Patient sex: F
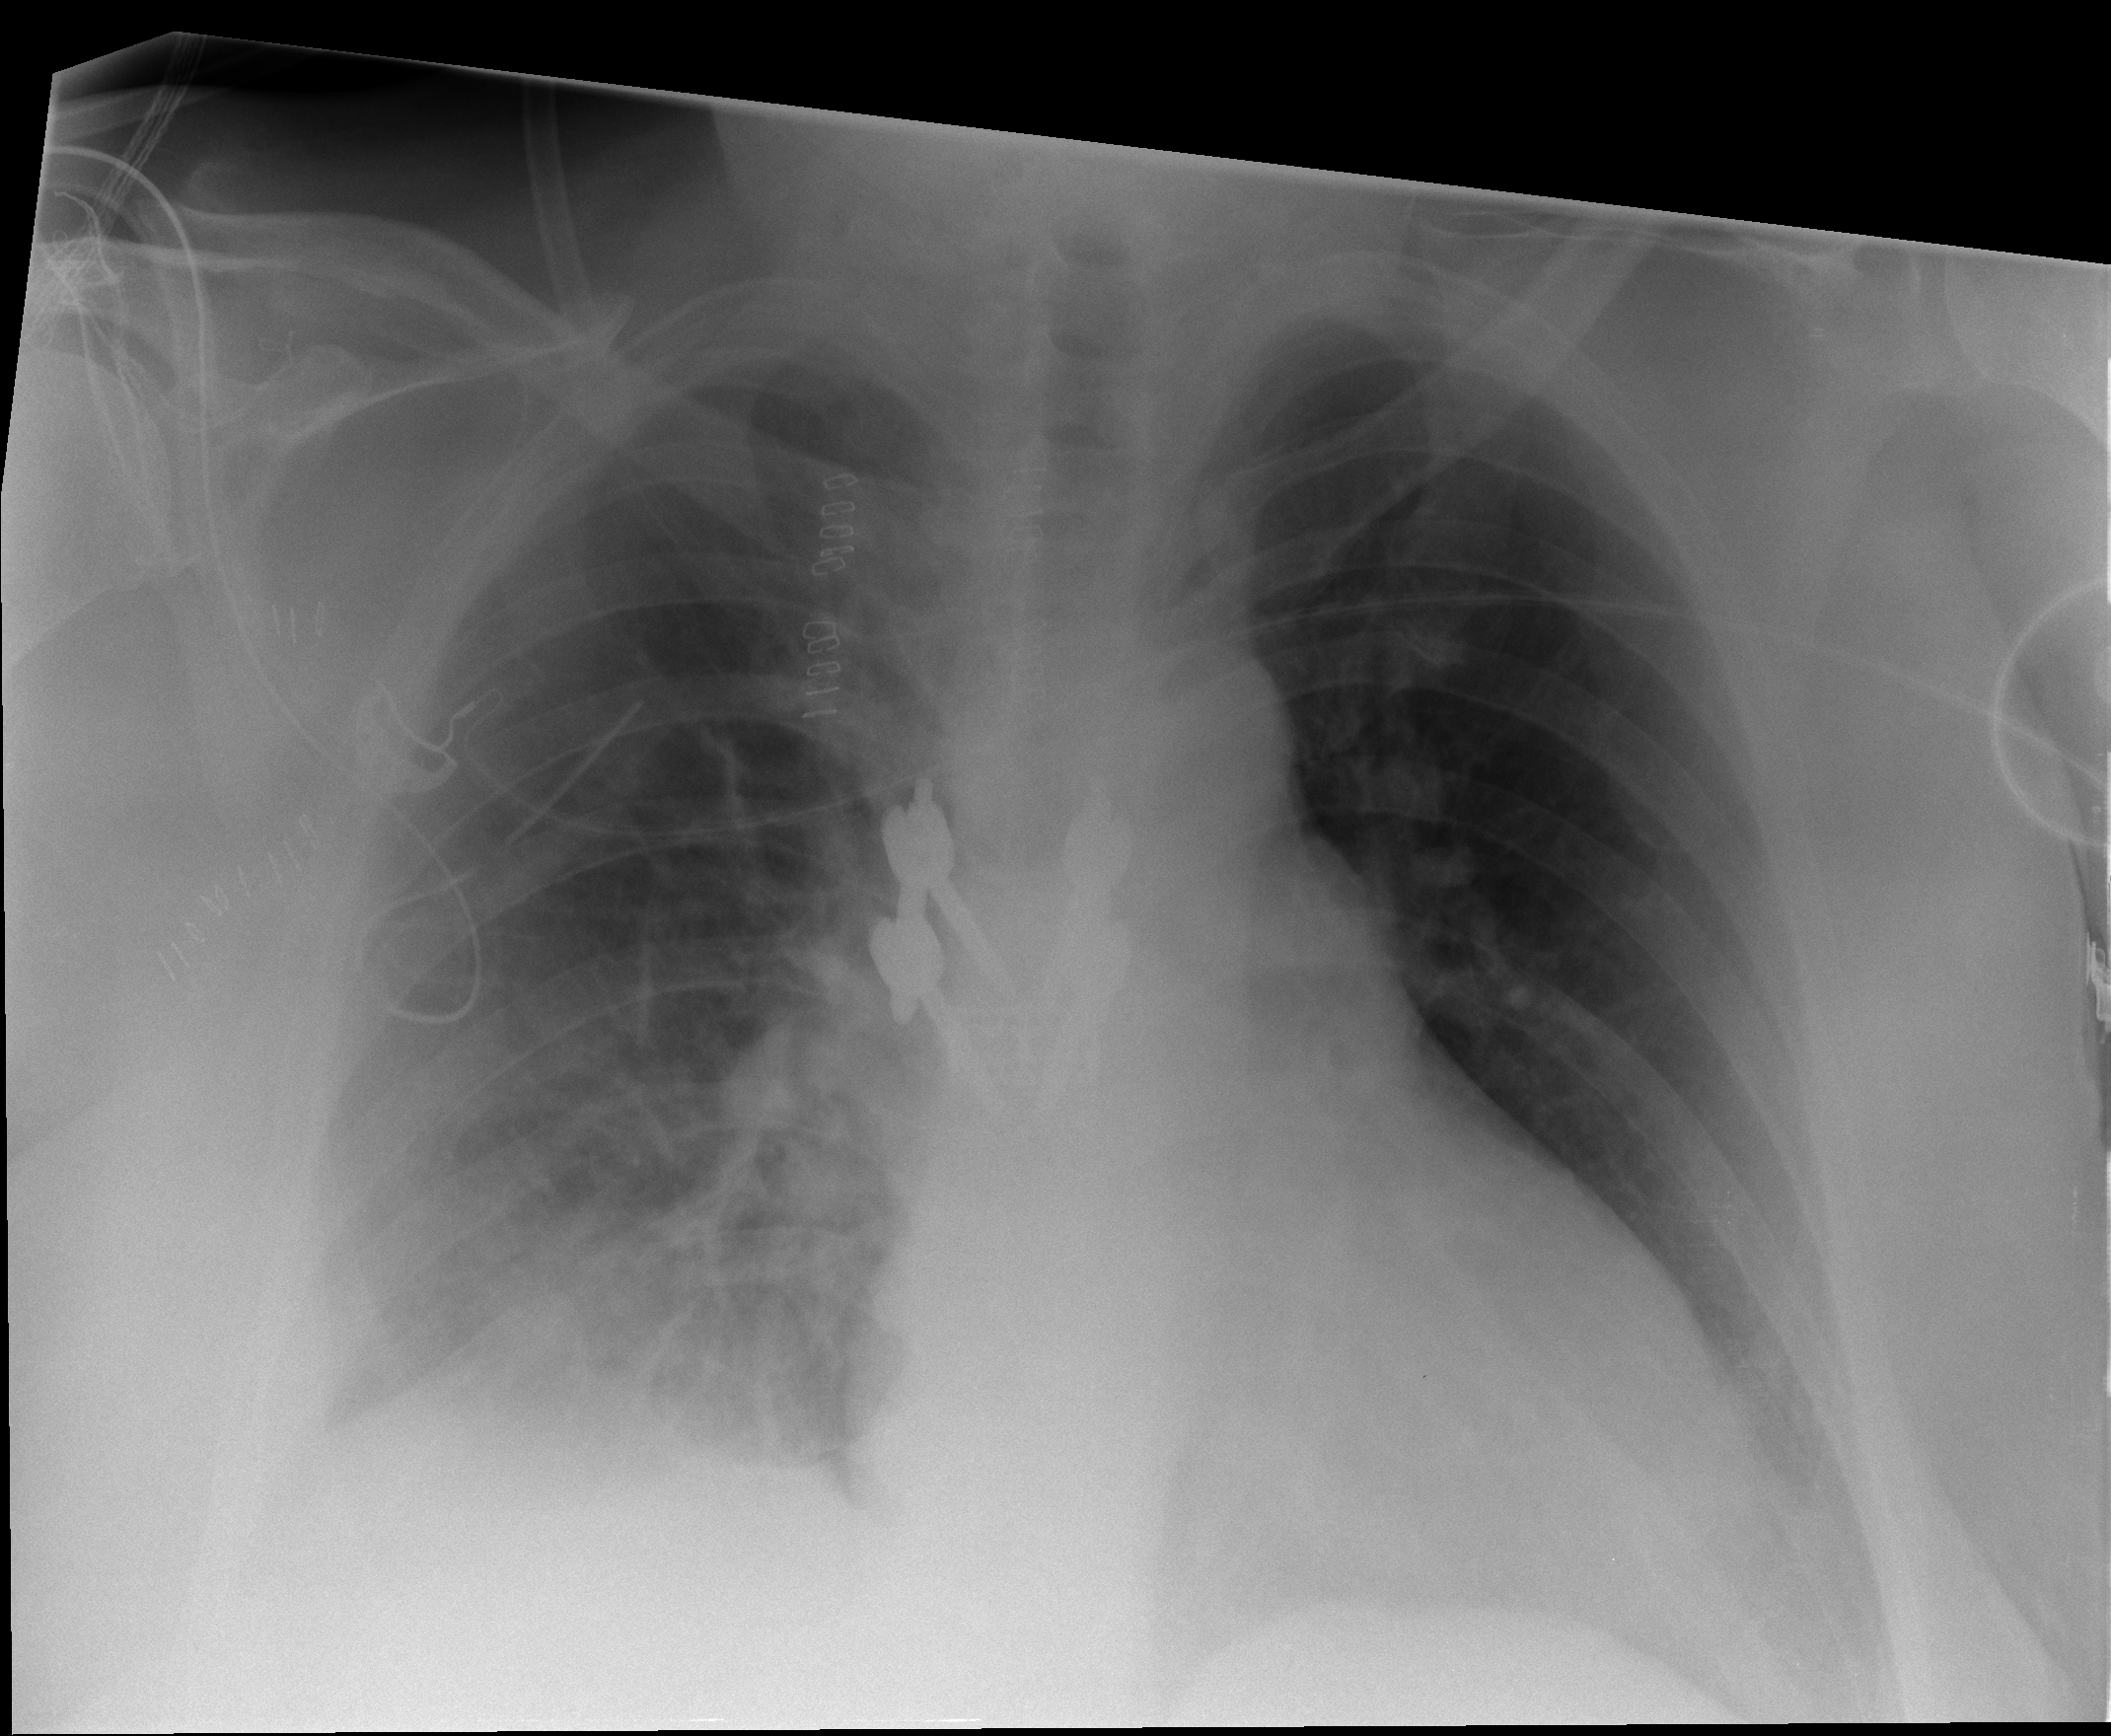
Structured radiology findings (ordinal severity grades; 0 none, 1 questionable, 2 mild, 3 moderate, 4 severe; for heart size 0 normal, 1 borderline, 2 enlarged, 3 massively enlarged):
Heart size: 2
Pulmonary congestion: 0
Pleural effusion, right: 2
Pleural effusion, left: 0
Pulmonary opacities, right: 0
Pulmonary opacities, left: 0
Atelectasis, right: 2
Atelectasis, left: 0